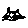
Label: cat